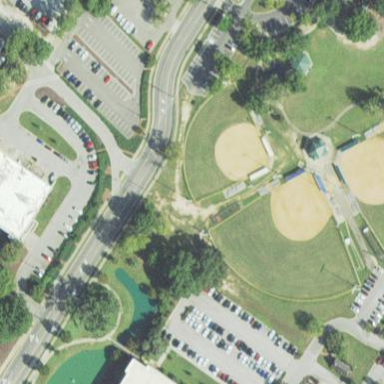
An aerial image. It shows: Baseball pitch for leisure land.